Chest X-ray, PA view. Patient: 43 years old, sex F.
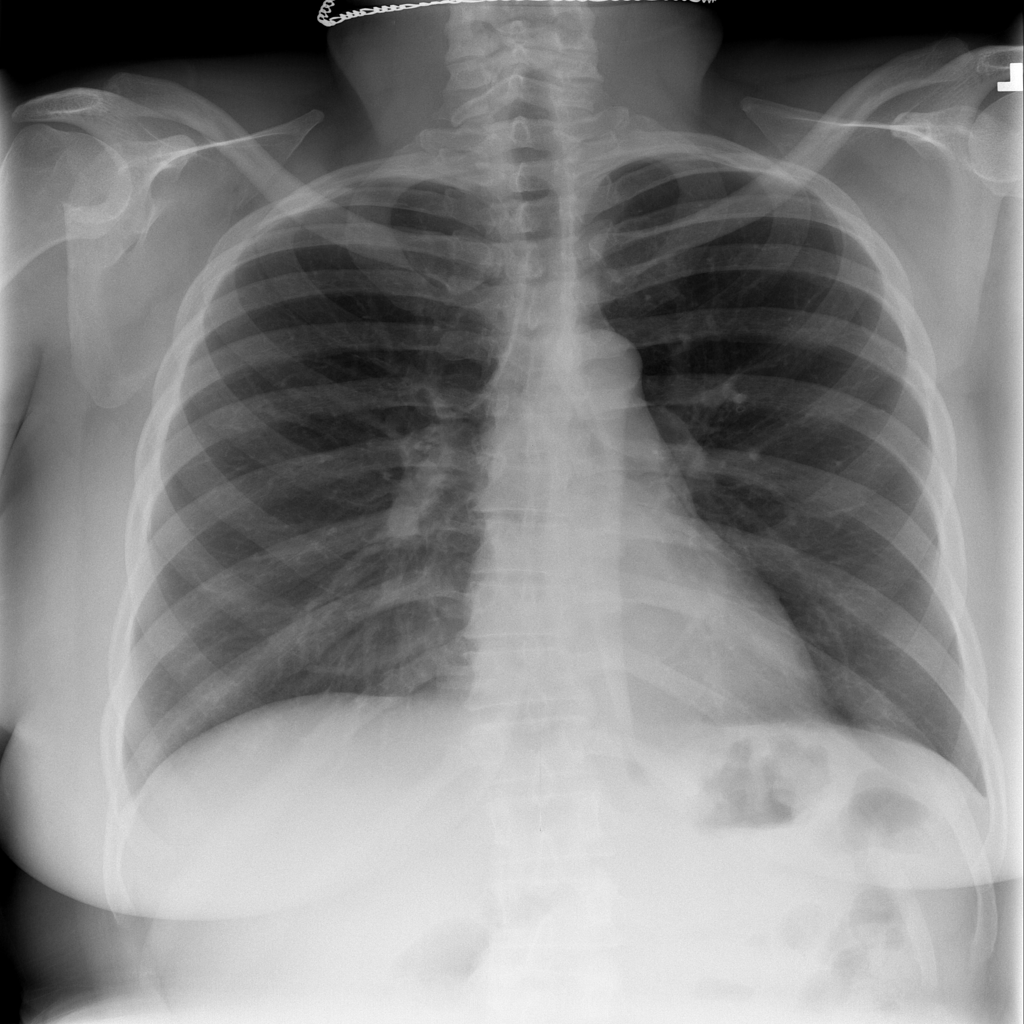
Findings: No Finding